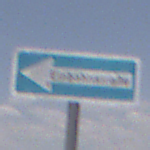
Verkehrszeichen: EinbahnstrasseLinksweisend
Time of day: Midday
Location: Outdoor (Nature)
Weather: PartlyCloudy
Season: NotSpecified
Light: Natural